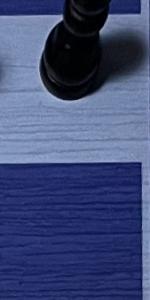
Label: Empty